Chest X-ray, AP view. Patient: 31 years old, sex M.
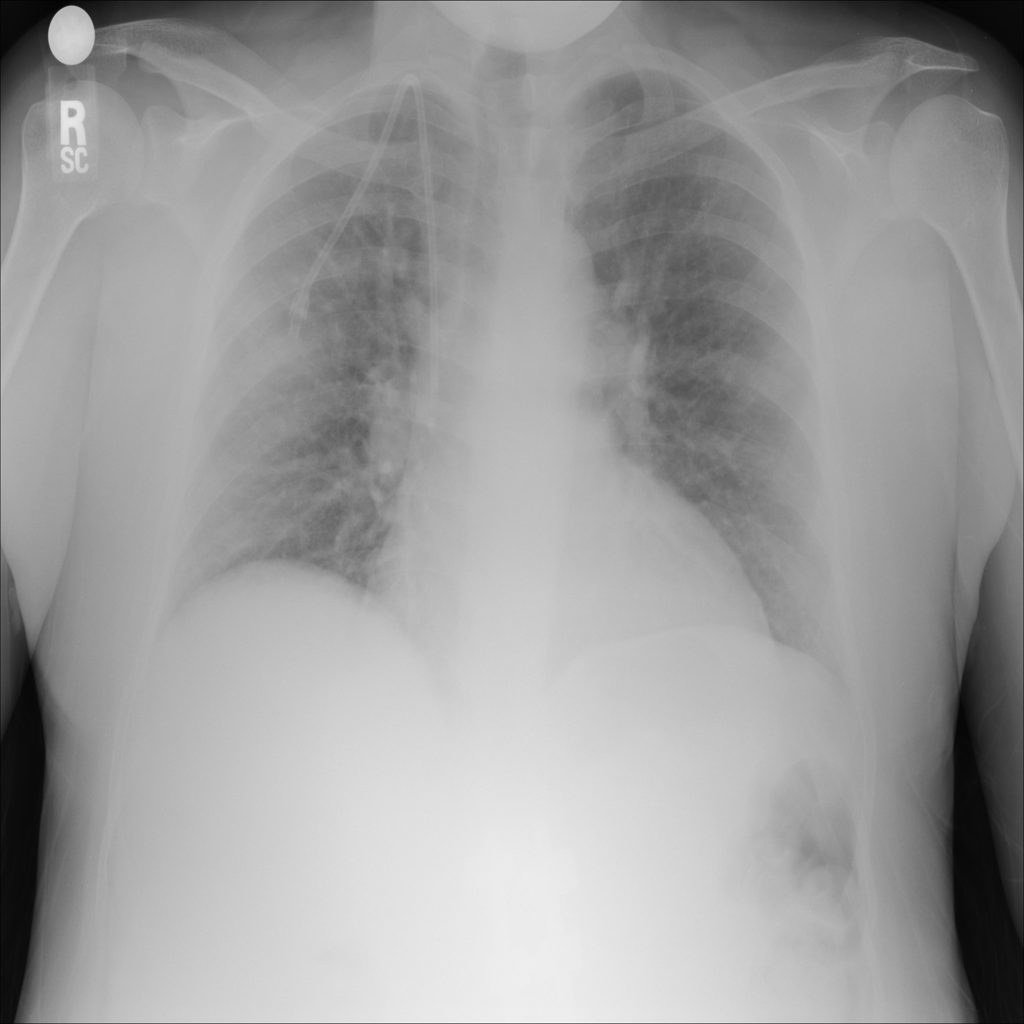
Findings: No Finding